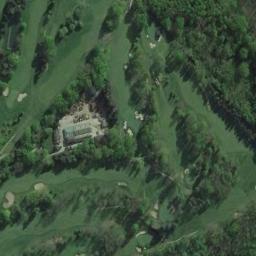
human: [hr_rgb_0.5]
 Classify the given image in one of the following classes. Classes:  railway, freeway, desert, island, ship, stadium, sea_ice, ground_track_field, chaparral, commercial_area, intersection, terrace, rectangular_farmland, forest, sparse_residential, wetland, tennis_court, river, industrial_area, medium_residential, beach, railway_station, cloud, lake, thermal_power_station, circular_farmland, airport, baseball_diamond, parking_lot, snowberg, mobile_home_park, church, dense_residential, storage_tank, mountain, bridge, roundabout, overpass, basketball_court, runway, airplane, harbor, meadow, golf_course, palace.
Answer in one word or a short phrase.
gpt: golf_course